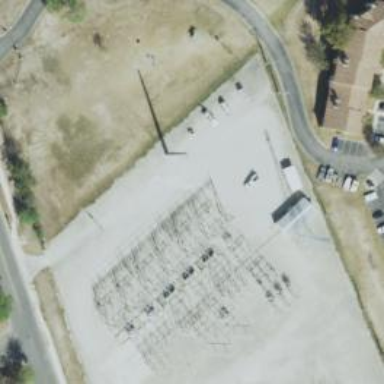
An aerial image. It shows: Switch used for power control.